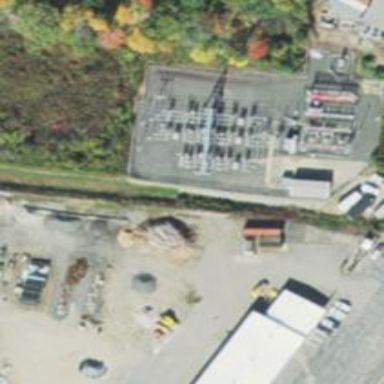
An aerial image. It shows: Switch for power supply.